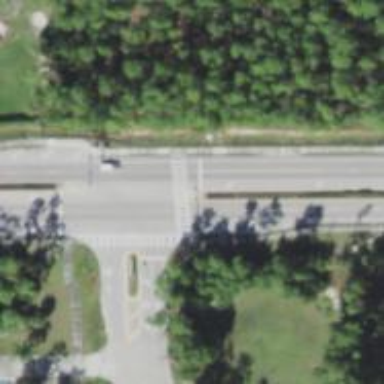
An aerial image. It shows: Crossing on the road.